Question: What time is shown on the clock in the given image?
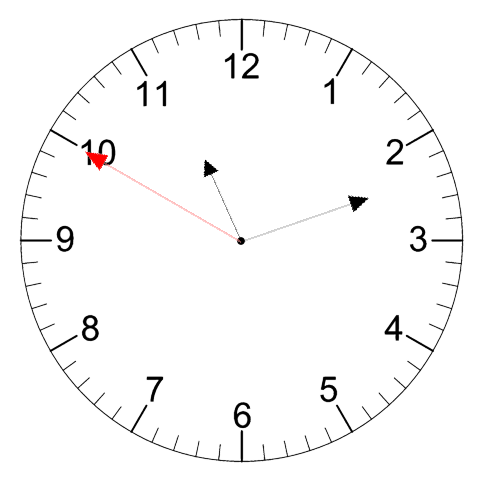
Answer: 11:11:50